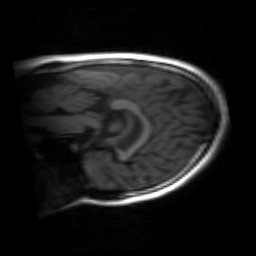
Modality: inplaneT1
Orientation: sagittal
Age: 21
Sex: female
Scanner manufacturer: siemens
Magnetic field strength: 3 T
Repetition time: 1.2 s
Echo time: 0.00251 s